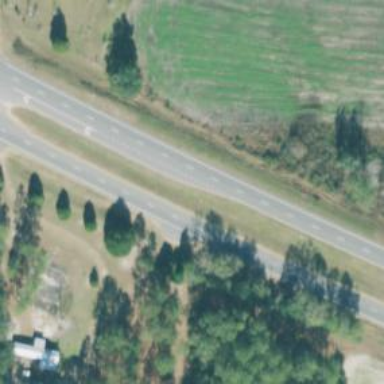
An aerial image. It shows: Trunk expressway with asphalt surface. It is dual carriageway.